Question: I want to write some data in a csv, but I have already written something in a few lines below so at the time of writing because obviously they are going to be written below (THE LIMIT) so to speak and I want them to be written above.
Here I put an image to give you an idea:

And here is the code that I am using:
'''
with open("priv/products.csv", 'a') as login:
login.write("," + (introduce_product))
login.write("," + (introduce_brand))
login.write("," + "$" + (introduce_price))
login.write("
")
login.close()
'''
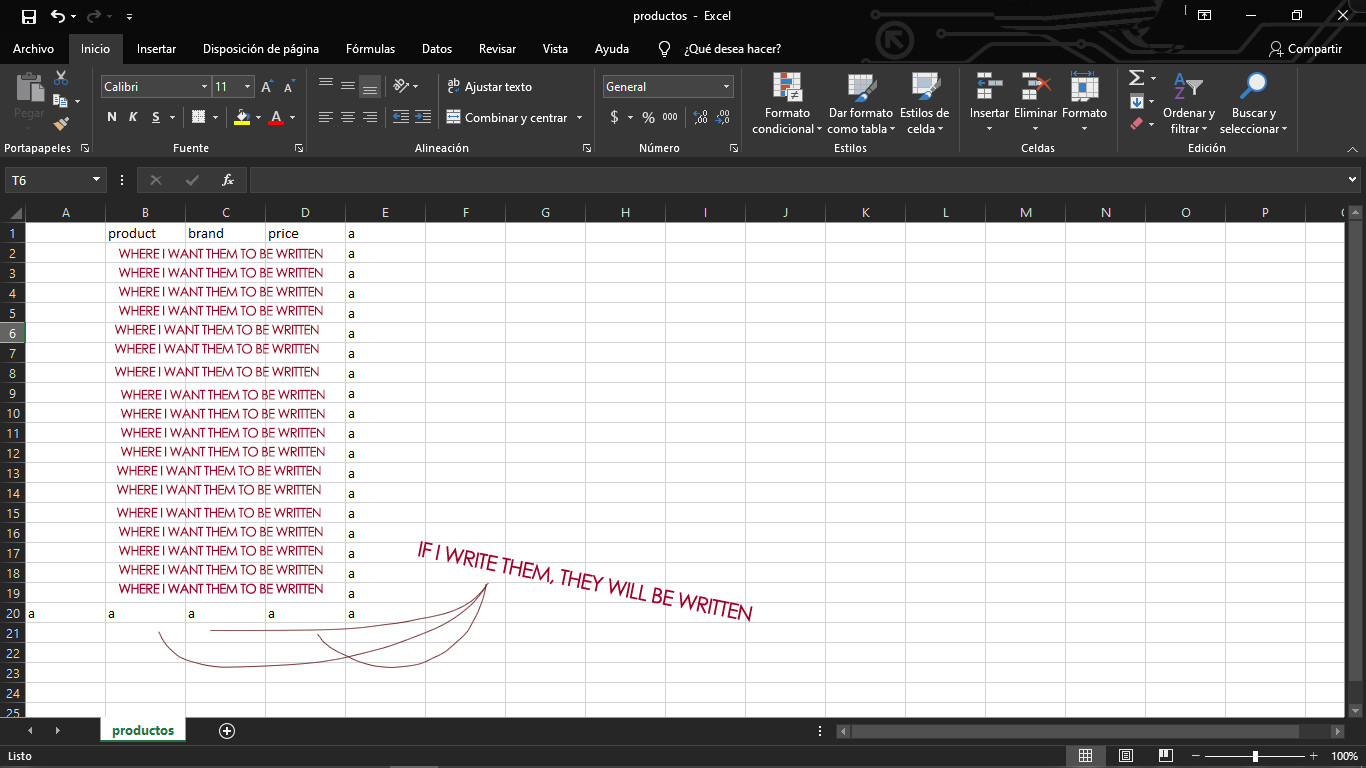
Answer: Opening with 'a' will append, you can try opening with 'w' instead. Best is you can import it with pandas and write back to a CSV File:
'''
import pandas as pd
df = pd.read_csv('priv/products.csv')
df[['product','brand','price']] = 'a'
df.to_csv('output.csv')
'''